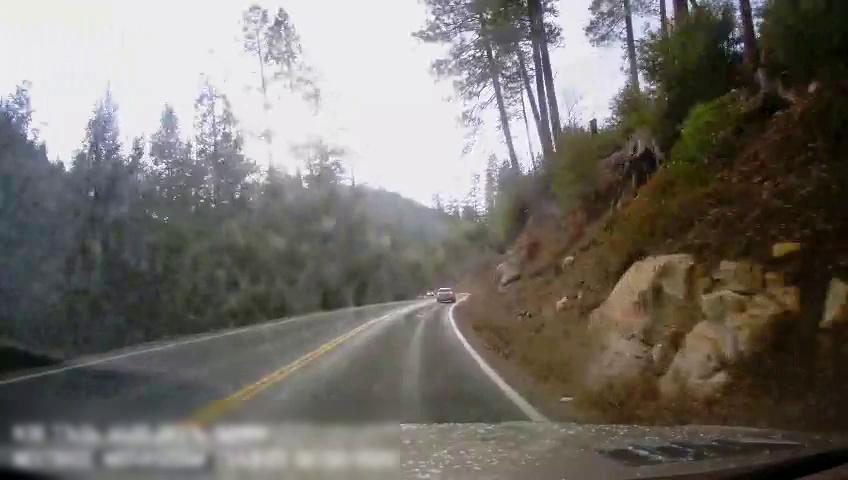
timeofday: Day
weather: Sunny
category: Drivable Space
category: Vehicles | Car
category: Lanes | Opposite Lane
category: Lanes | Current Lane
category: Lanes | Current Lane
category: Lanes | Current Lane